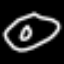
Label: donut